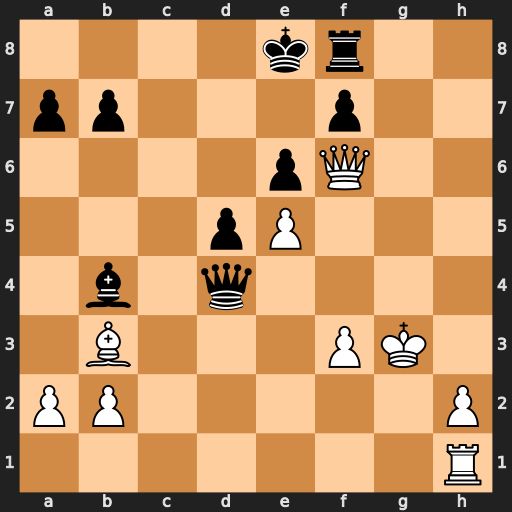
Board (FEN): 4kr2/pp3p2/4pQ2/3pP3/1b1q4/1B3PK1/PP5P/7R
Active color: w
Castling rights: -
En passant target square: -
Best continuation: Ba4+ b5 Bxb5#